Question: I am using <URL> to parse a webpage.
However, the HTML content scrapped seems to be different from the one I get if I were to use my web browser. What may have caused the difference and how can I get the same content using Simple HTML Dom as the content displayed by the web browser?
'''
public function action_asos() {
include_once('/home/mysite/public_html/application/libraries/simple_html_dom.php');
$category_url = 'http://www.asos.com/Men/T-Shirts-Vests/Cat/pgecategory.aspx?cid=7616#parentID=-1&pge=0&pgeSize=100&sort=1';
$html = file_get_html($category_url);
foreach($html->find('html') as $content) {
echo $content;
}
}
'''
'http://www.asos.com/Men/T-Shirts-Vests/Cat/pgecategory.aspx?cid=7616#parentID=-1&pge=0&pgeSize=100&sort=1'

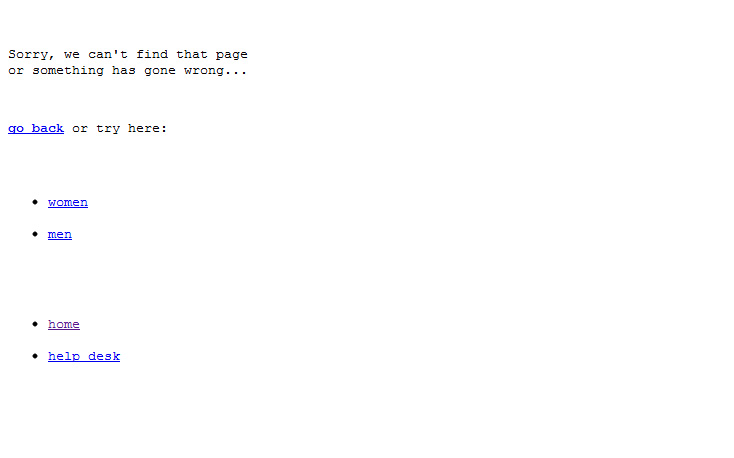
Answer: You need to provide a user-agent. The lack of a user-agent is, for whatever reason, causing the server to choke.